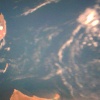
Label: water